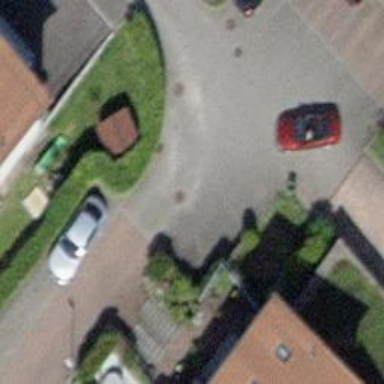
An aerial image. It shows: Residential concrete road with no sidewalk.